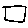
Label: square